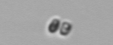
Label: Chaetoceros